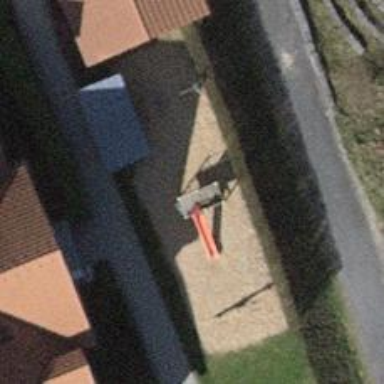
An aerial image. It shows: Playground area for leisure land.